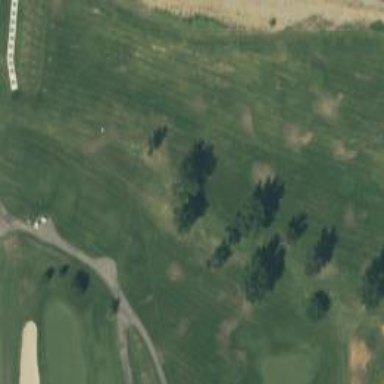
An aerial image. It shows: Finely mowed grass area used as driving range for golf.